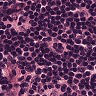
Metastatic tissue present: no